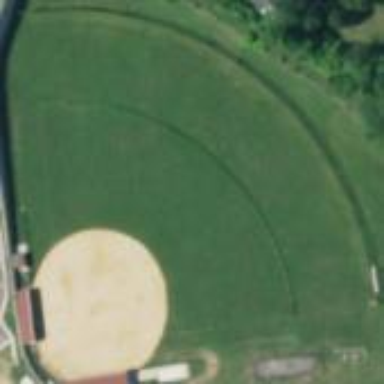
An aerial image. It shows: Baseball pitch for leisure land.